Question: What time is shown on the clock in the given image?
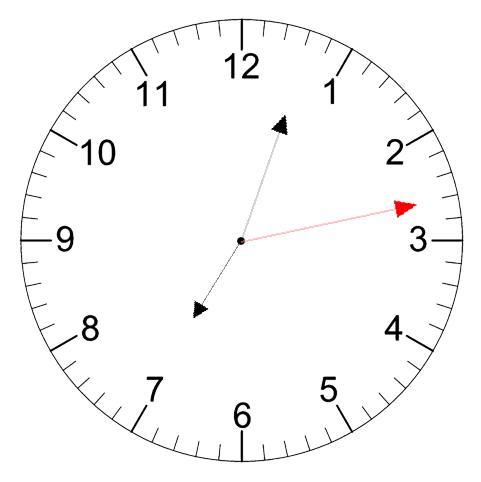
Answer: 07:03:13